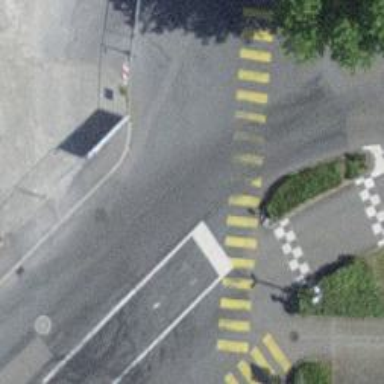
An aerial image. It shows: Marked crossing on the road.